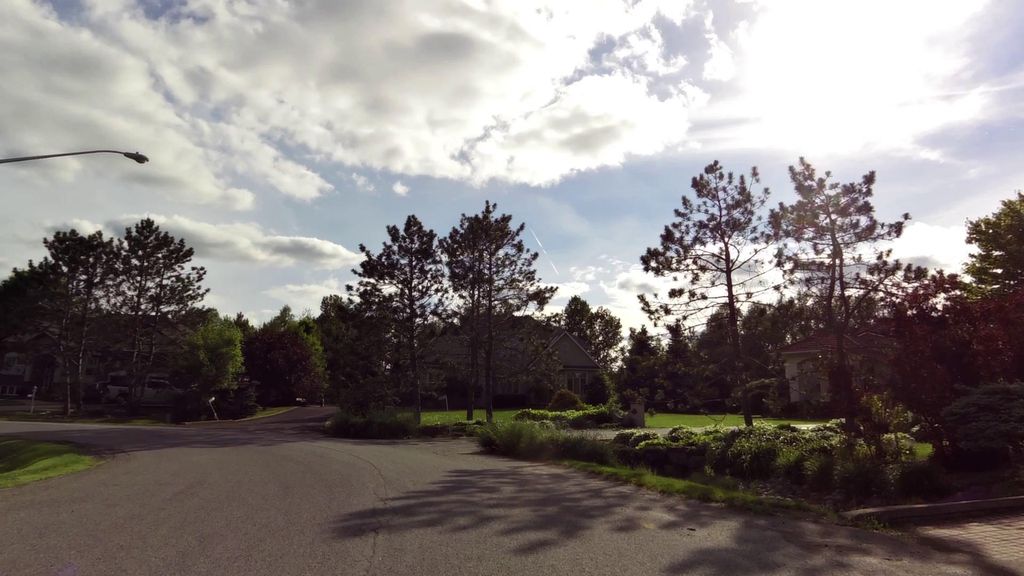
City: ottawa-gatineau